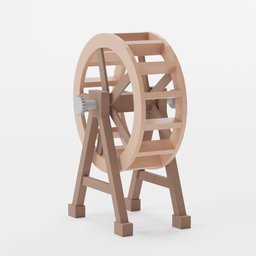
Label: mechanical